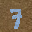
Label: 7